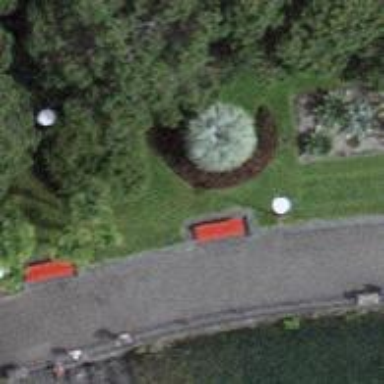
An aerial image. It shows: Red bench.